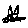
Label: cat